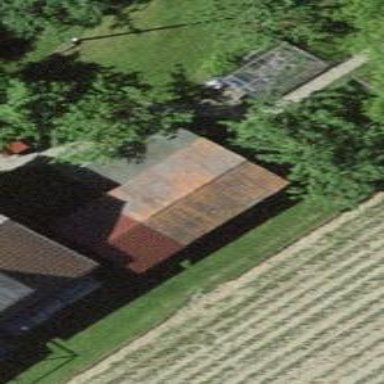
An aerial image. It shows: Rural barn.